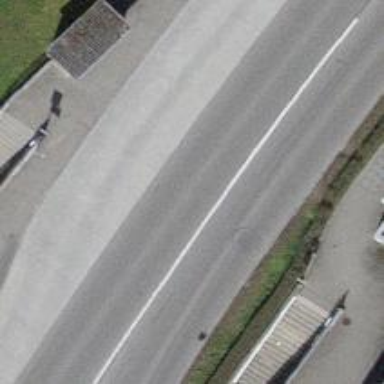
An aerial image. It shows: Bus stop with designated public transport stop position.